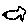
Label: fish